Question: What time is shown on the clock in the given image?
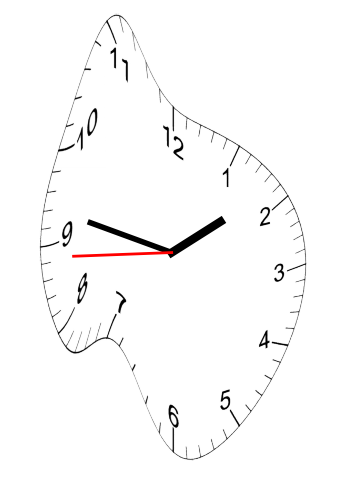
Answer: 01:46:44